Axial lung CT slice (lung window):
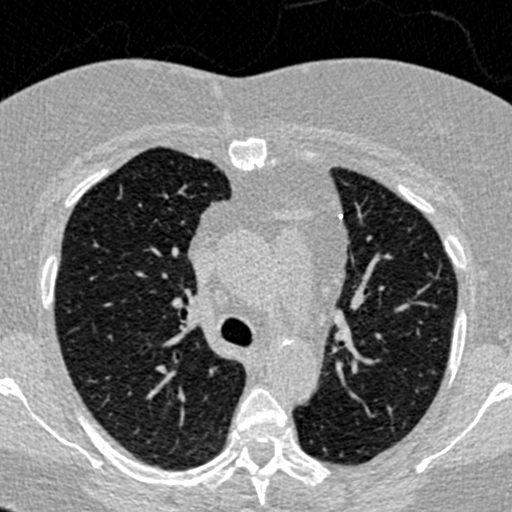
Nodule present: no